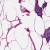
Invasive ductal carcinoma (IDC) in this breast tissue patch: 0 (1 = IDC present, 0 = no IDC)